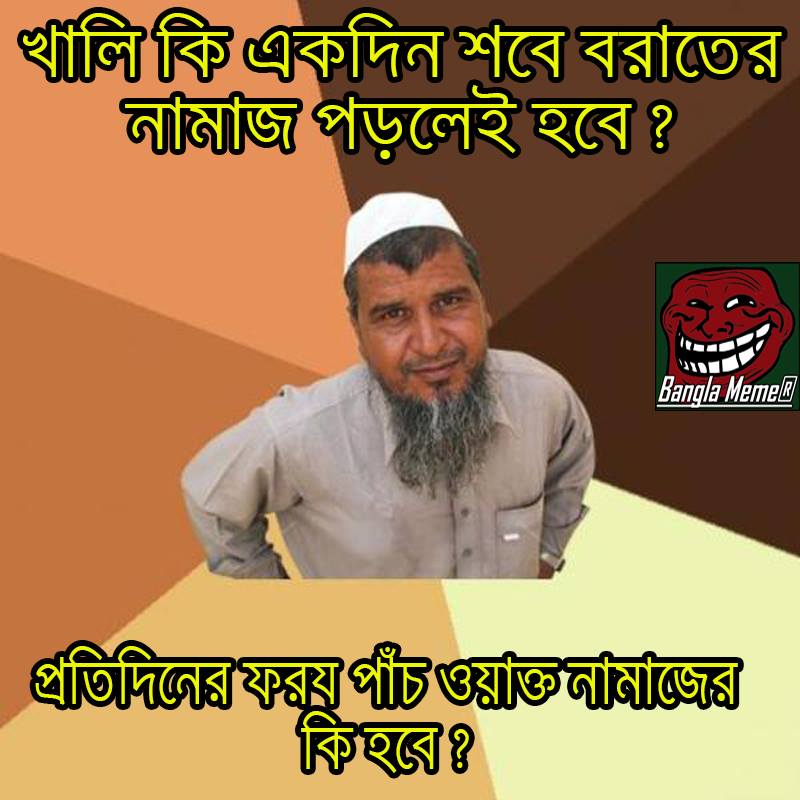
Caption: খালি কি একদিনে শবে বরাতের নামাজ পড়লেই হবে ?    প্রতিদিনের ফরয পাঁচ ওয়াক্ত নামাজের কি হবে ?
Label: non-hate